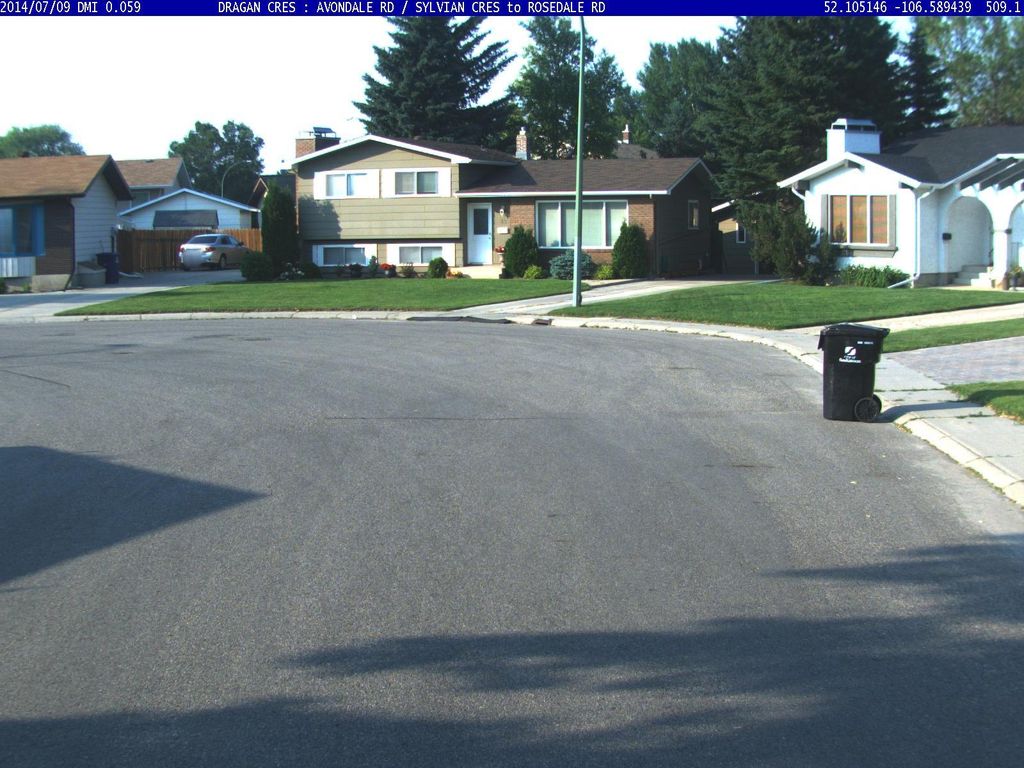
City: saskatoon